Question: I have the following partial view code
'''
@model IEnumerable<PDoc.Web.Models.UserDocModel>
@using MvcContrib.UI.Grid;
@using MvcContrib.UI.Pager;
@using MvcContrib.Pagination;
<div id="docList">
@Html.Grid(Model).Columns( column => {
column.For( u => u.Description ).Named( "Description" );
column.For( u => u.FileName ).Named( "File name" );
column.For( u => u.FileSize ).Named( "Size" );
column.For( u => u.UploadDate.ToShortDateString() ).Named( "Upload Date" );
} ).Attributes( @class => "table-list" ).Empty( "No documents uploaded" )
<div style="position:absolute; bottom: 3px; width: 95%;">
@Html.Pager( (IPagination)Model )..First( "First" ).Next( "Next" ).Previous( "Previous" ).Last( "Last" ).Format( "{0}-{1} di {2}" )
</div>
</div>
'''
This renders encoded html for the pagination as in the following snippet copied with Chrome Developer Tool
'''
<div id="myDocs">
<div id="docList">
<table class="table-list">...</table>
<div style="position:absolute; bottom: 3px; width: 95%;">
&lt;div class='pagination'&gt;&lt;span class='paginationLeft'&gt;1-1 di 1&lt;/span&gt;&lt;/div&gt;
</div>
</div>
'''
Why?
Also with Chrome DT I can see two double quote surrounding the encoded markup. Is that only a way to show something tht's encoded?

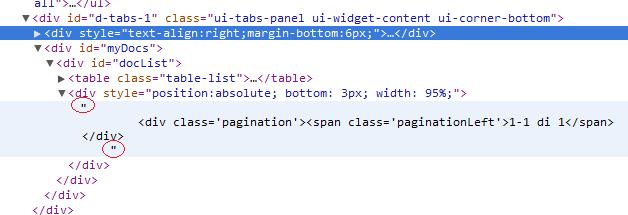
Answer: I think it's getting double encoded. If you put the Html.Pager stuff inside of an Html.Raw() method, it should work.